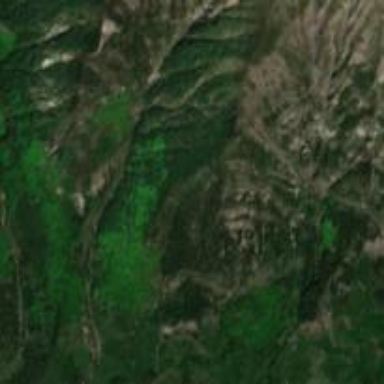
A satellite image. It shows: Coniferous forest.